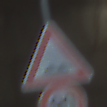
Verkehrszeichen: UnebeneFahrbahn
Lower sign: Geschwindigkeit90
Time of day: Midday
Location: Indoor (Urban)
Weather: NotSpecified
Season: NotSpecified
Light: Natural